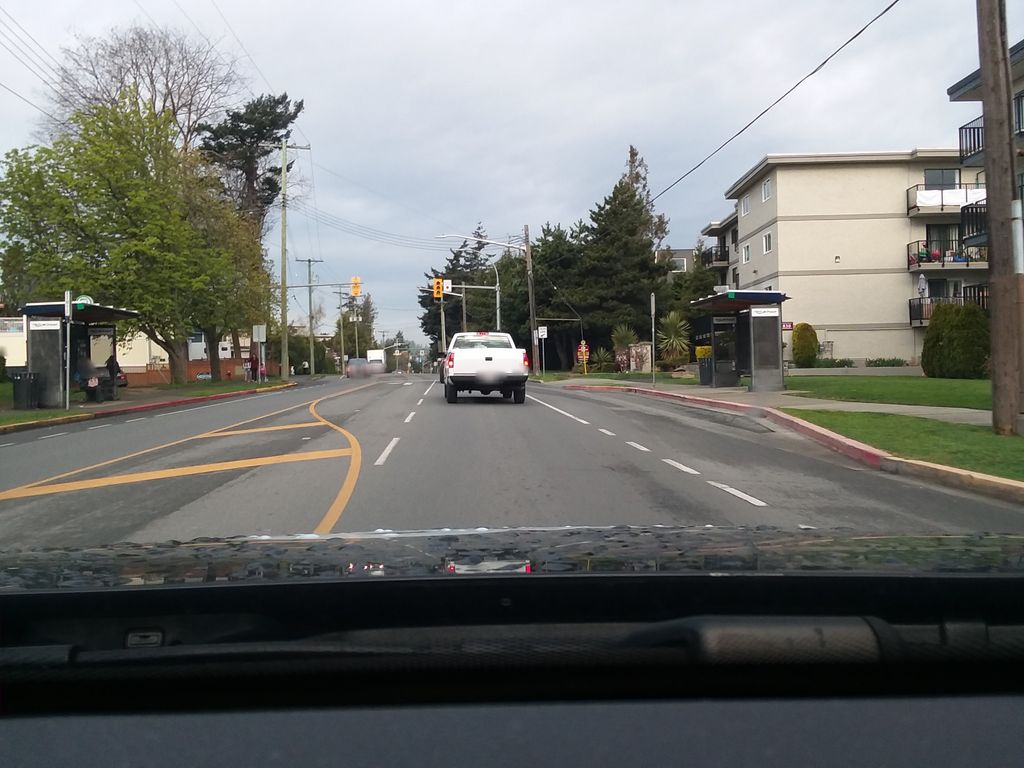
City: victoria